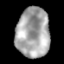
Tissue: lung
Cell type: Epithelial cells
Senescence score: 0.2288
Nuclear area (px): 1634
Mean DAPI intensity: 166.154